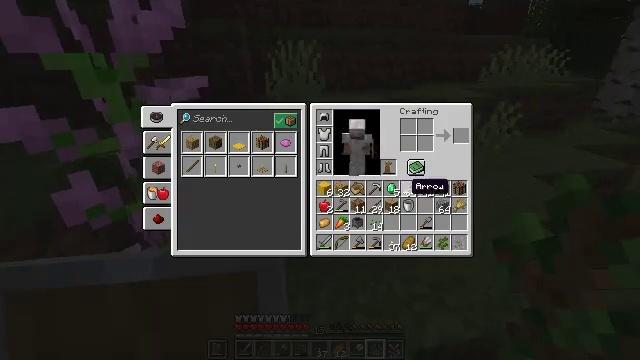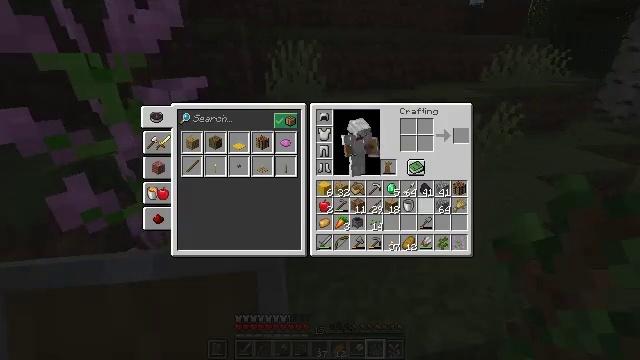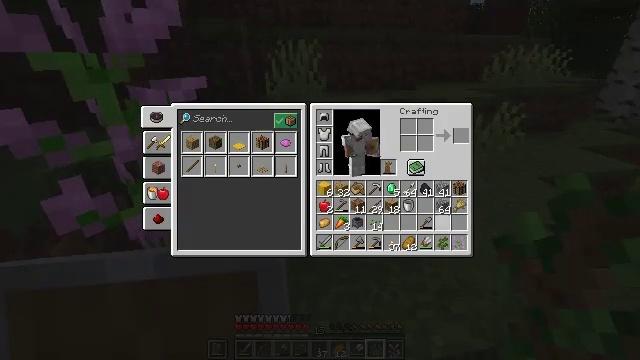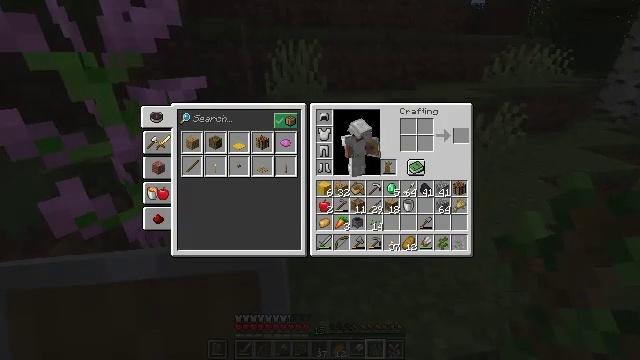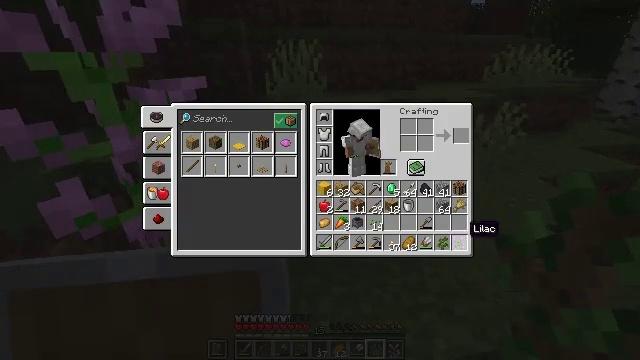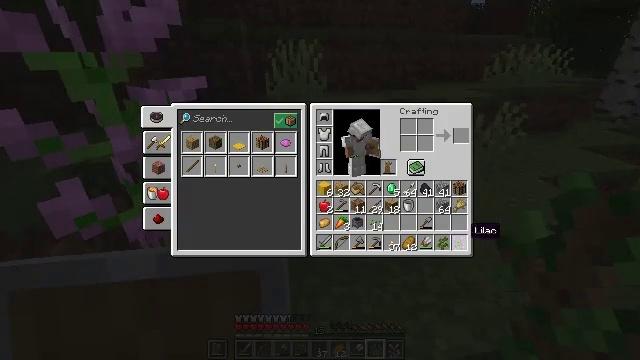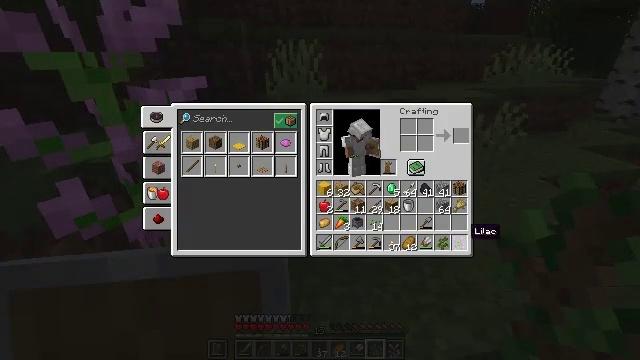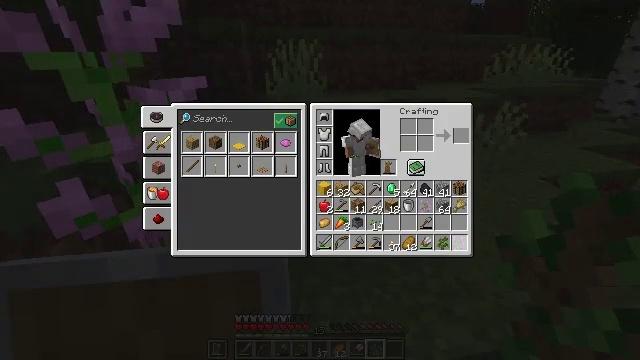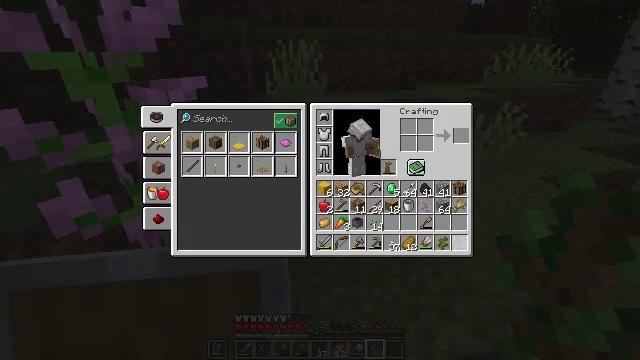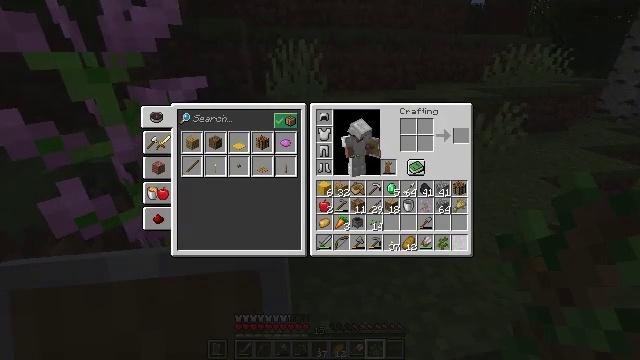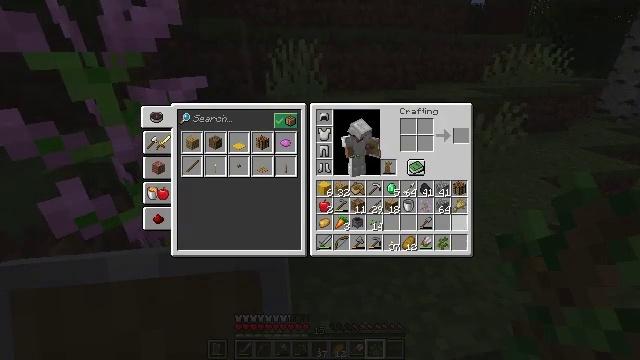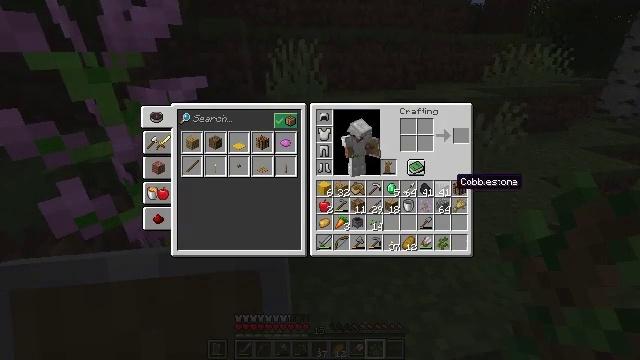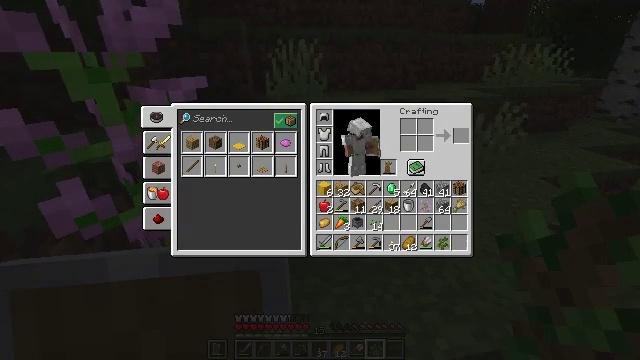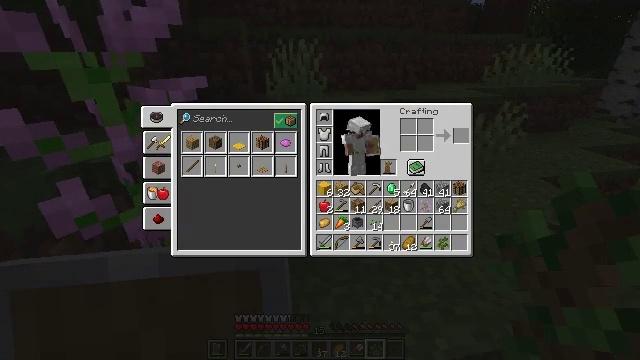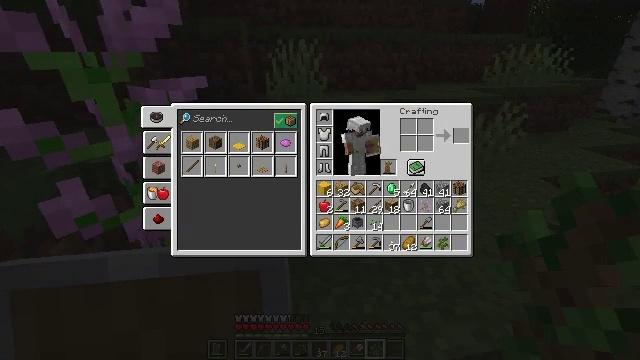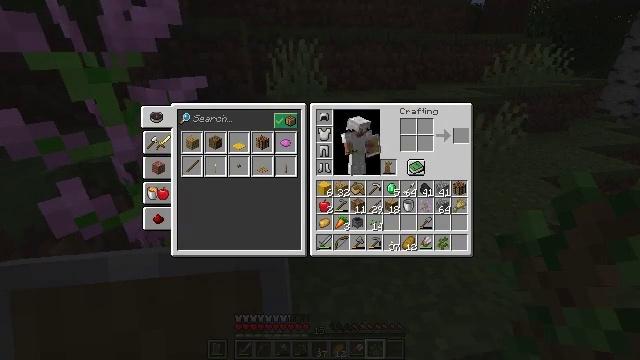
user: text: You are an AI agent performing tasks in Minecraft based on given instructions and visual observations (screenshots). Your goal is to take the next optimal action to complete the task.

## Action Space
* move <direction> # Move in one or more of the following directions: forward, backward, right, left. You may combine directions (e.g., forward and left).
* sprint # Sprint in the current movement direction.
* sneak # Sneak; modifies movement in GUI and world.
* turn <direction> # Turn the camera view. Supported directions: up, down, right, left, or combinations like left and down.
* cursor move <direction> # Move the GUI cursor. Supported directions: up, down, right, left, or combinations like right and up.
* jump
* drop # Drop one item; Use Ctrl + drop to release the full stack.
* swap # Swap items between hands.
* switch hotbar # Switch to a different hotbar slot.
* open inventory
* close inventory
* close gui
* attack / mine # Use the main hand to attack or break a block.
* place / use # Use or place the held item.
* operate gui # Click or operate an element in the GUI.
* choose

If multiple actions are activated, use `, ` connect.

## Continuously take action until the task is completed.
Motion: motion action
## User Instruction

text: Combine ingredients to make magenta dye.
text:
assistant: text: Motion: turn right and down
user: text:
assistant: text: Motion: sneak, turn right and down
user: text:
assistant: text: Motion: sneak, turn right and down
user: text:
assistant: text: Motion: sneak
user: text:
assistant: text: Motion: sneak
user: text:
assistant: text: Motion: sneak
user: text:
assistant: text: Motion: sneak, attack / mine
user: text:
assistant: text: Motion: sneak, attack / mine
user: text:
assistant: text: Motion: sneak
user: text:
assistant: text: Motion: sneak, turn up
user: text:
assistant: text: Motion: sneak, turn left and up
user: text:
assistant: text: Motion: sneak, turn up
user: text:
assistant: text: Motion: sneak, turn up
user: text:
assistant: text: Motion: sneak
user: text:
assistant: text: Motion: sneak
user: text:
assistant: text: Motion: no_op
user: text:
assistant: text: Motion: no_op
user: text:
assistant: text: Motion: turn down
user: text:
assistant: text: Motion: turn right and down
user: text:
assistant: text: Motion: turn right and down
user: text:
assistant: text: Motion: no_op
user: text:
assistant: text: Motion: turn left and up
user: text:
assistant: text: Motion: turn left and up
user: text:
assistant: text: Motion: no_op
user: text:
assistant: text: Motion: no_op
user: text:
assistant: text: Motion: no_op
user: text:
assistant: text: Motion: no_op
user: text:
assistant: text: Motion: attack / mine
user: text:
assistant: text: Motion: turn up, attack / mine
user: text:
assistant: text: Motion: turn left and up